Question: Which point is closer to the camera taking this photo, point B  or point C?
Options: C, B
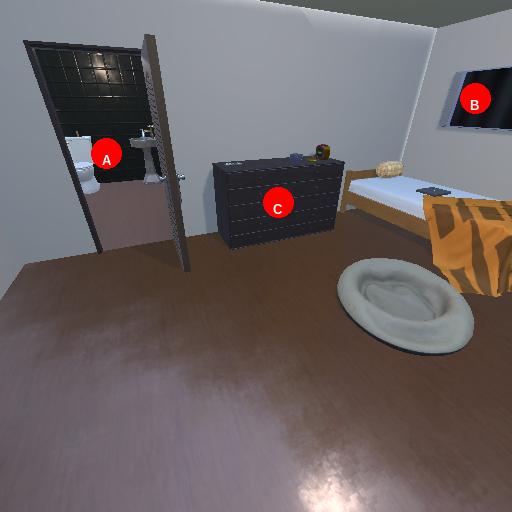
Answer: C